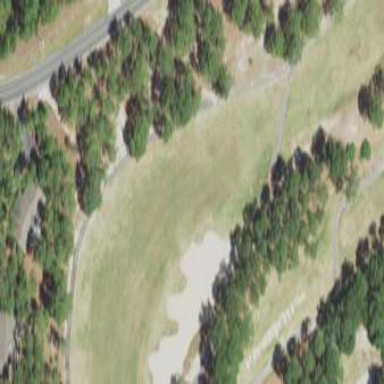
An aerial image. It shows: Golf bunker.